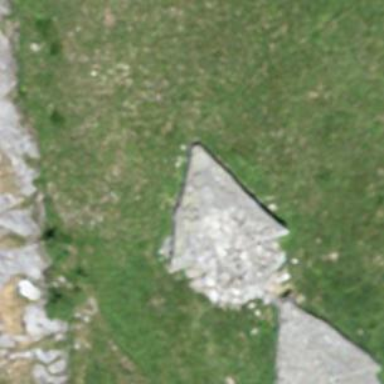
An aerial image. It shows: Dry stone wall serving as avalanche protection.